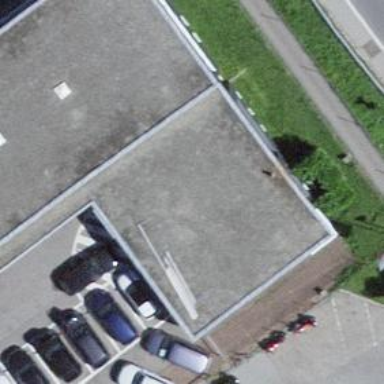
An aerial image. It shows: Car shop.